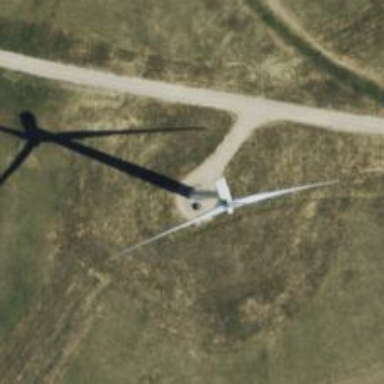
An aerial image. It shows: Wind generator powered by wind. The generator type is horizontal axis and it uses wind turbines.